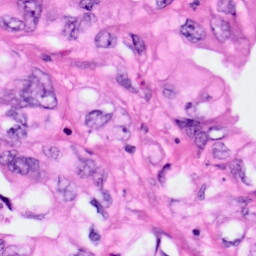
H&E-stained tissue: Pancreatic